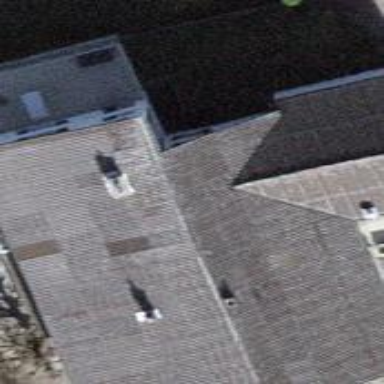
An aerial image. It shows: Residential building with gabled roof oriented across. The roof is colored grey.